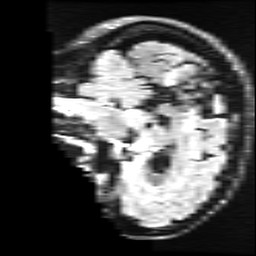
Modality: FLAIR
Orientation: sagittal
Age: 41
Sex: female
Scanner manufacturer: ge
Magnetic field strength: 3 T
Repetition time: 11 s
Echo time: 0.1497 s